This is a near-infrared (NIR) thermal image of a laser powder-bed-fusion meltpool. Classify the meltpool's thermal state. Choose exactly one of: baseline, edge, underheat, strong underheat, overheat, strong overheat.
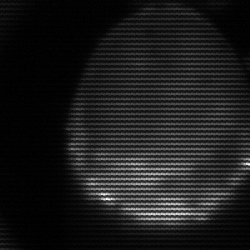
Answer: edge